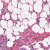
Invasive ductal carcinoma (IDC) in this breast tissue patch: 1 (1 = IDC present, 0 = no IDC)